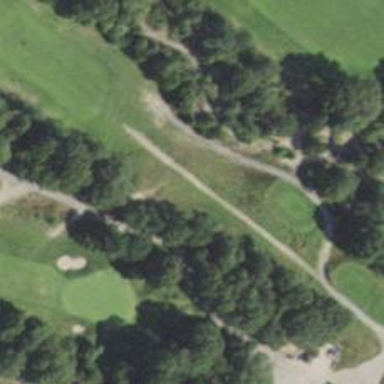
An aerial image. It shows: Path used for both walking and golf.